Question: Here's what the output looks like:

My code is this:
'''
(...)
glTexParameteri(GL_TEXTURE_2D, GL_TEXTURE_MIN_FILTER, GL_LINEAR);
glTexParameteri(GL_TEXTURE_2D, GL_TEXTURE_MAG_FILTER, GL_LINEAR);
glColor3f(1.0f, 1.0f, 1.0f);
glTranslatef(-10,0,0);
glRotatef(-17.14f,0,1,0);
////////////////////////////////////////////////////////////////////
for(int i=1;i<=21;i++){
glTranslatef(10,0,0);
glRotatef(17.14f,0,1,0);
glBegin(GL_QUADS);
glTexCoord2f(0.0f, 0.0f);glVertex3f(-BOX_SIZE / 2, -BOX_SIZE / 2, BOX_SIZE / 2);
glTexCoord2f(1.0f, 0.0f);glVertex3f(BOX_SIZE / 2, -BOX_SIZE / 2, BOX_SIZE / 2);
glTexCoord2f(1.0f, 1.0f);glVertex3f(BOX_SIZE / 2, BOX_SIZE / 2, BOX_SIZE / 2);
glTexCoord2f(0.0f, 1.0f);glVertex3f(-BOX_SIZE / 2, BOX_SIZE / 2, BOX_SIZE / 2);
glEnd();
}
(...)
'''
It is basically a rotating disk of images (will change them later on).
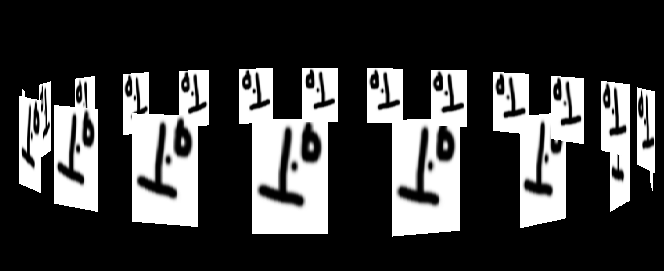
Answer: Enable <URL>.